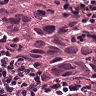
Metastatic tissue present: yes